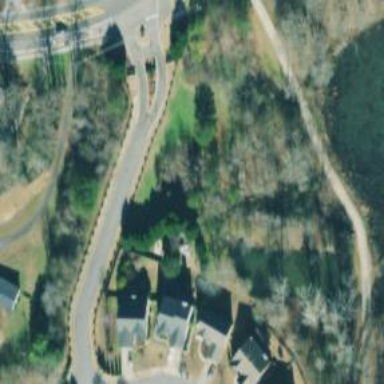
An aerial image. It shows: Culvert tunnel.